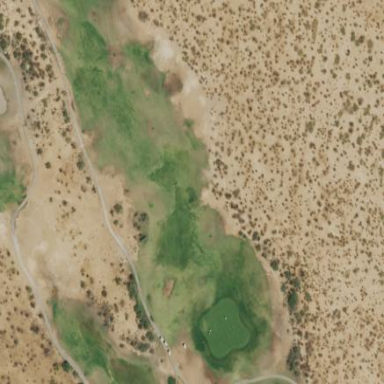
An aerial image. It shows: Golf fairway surrounded by grass.